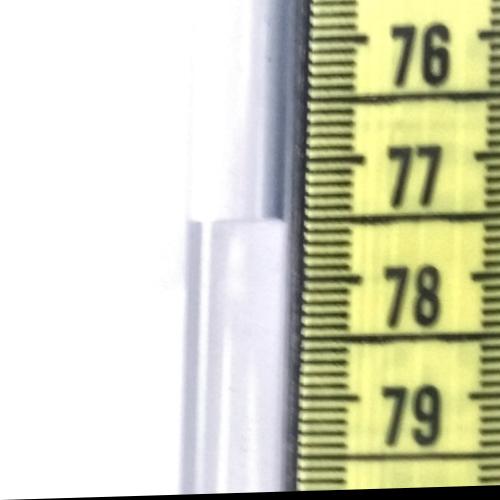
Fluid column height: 77.5 cm